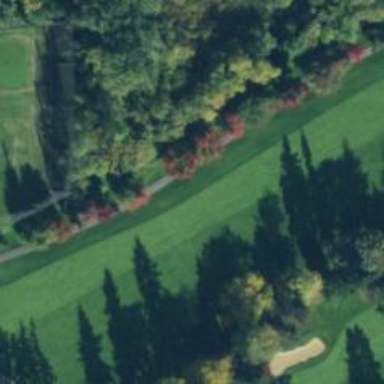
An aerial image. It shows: Grassy fairway on golf course.